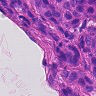
Metastatic tissue present: yes